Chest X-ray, PA view. Patient: 72 years old, sex F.
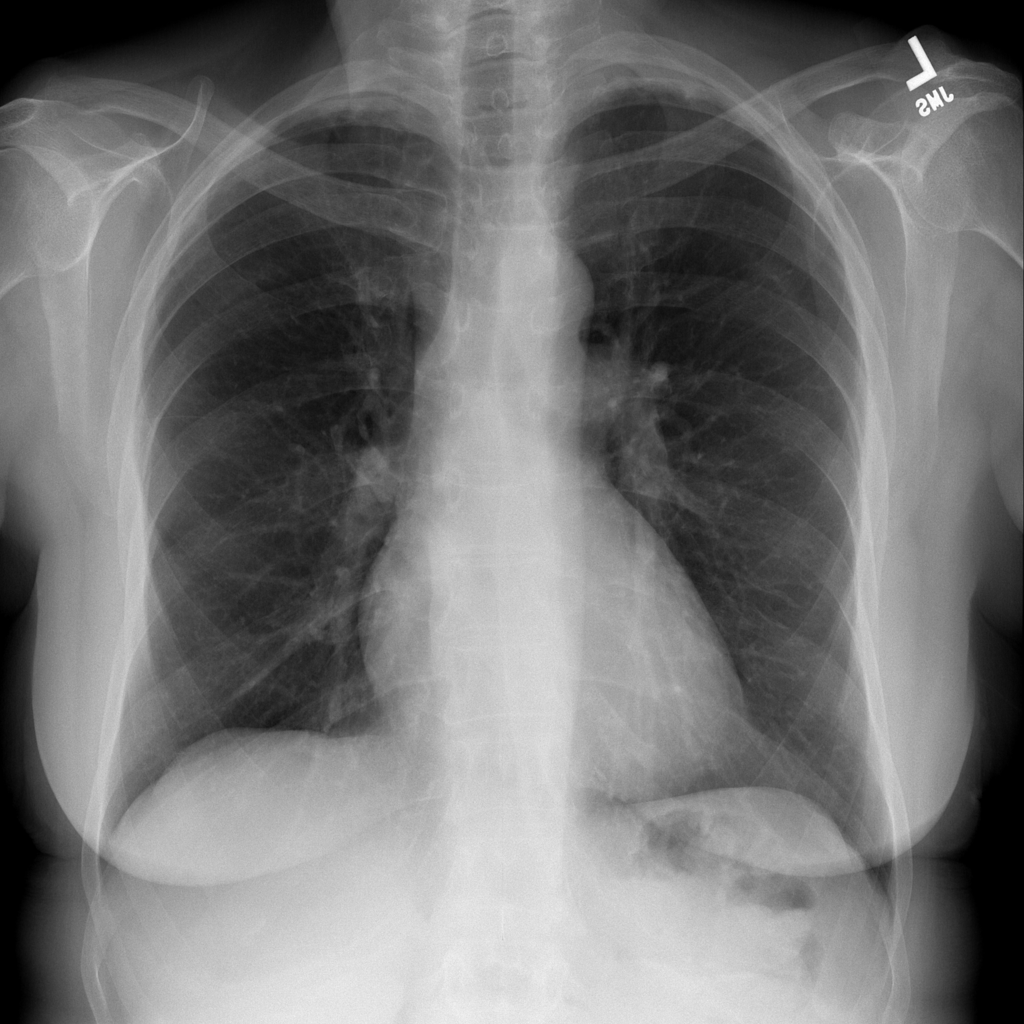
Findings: Pleural_Thickening